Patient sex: M
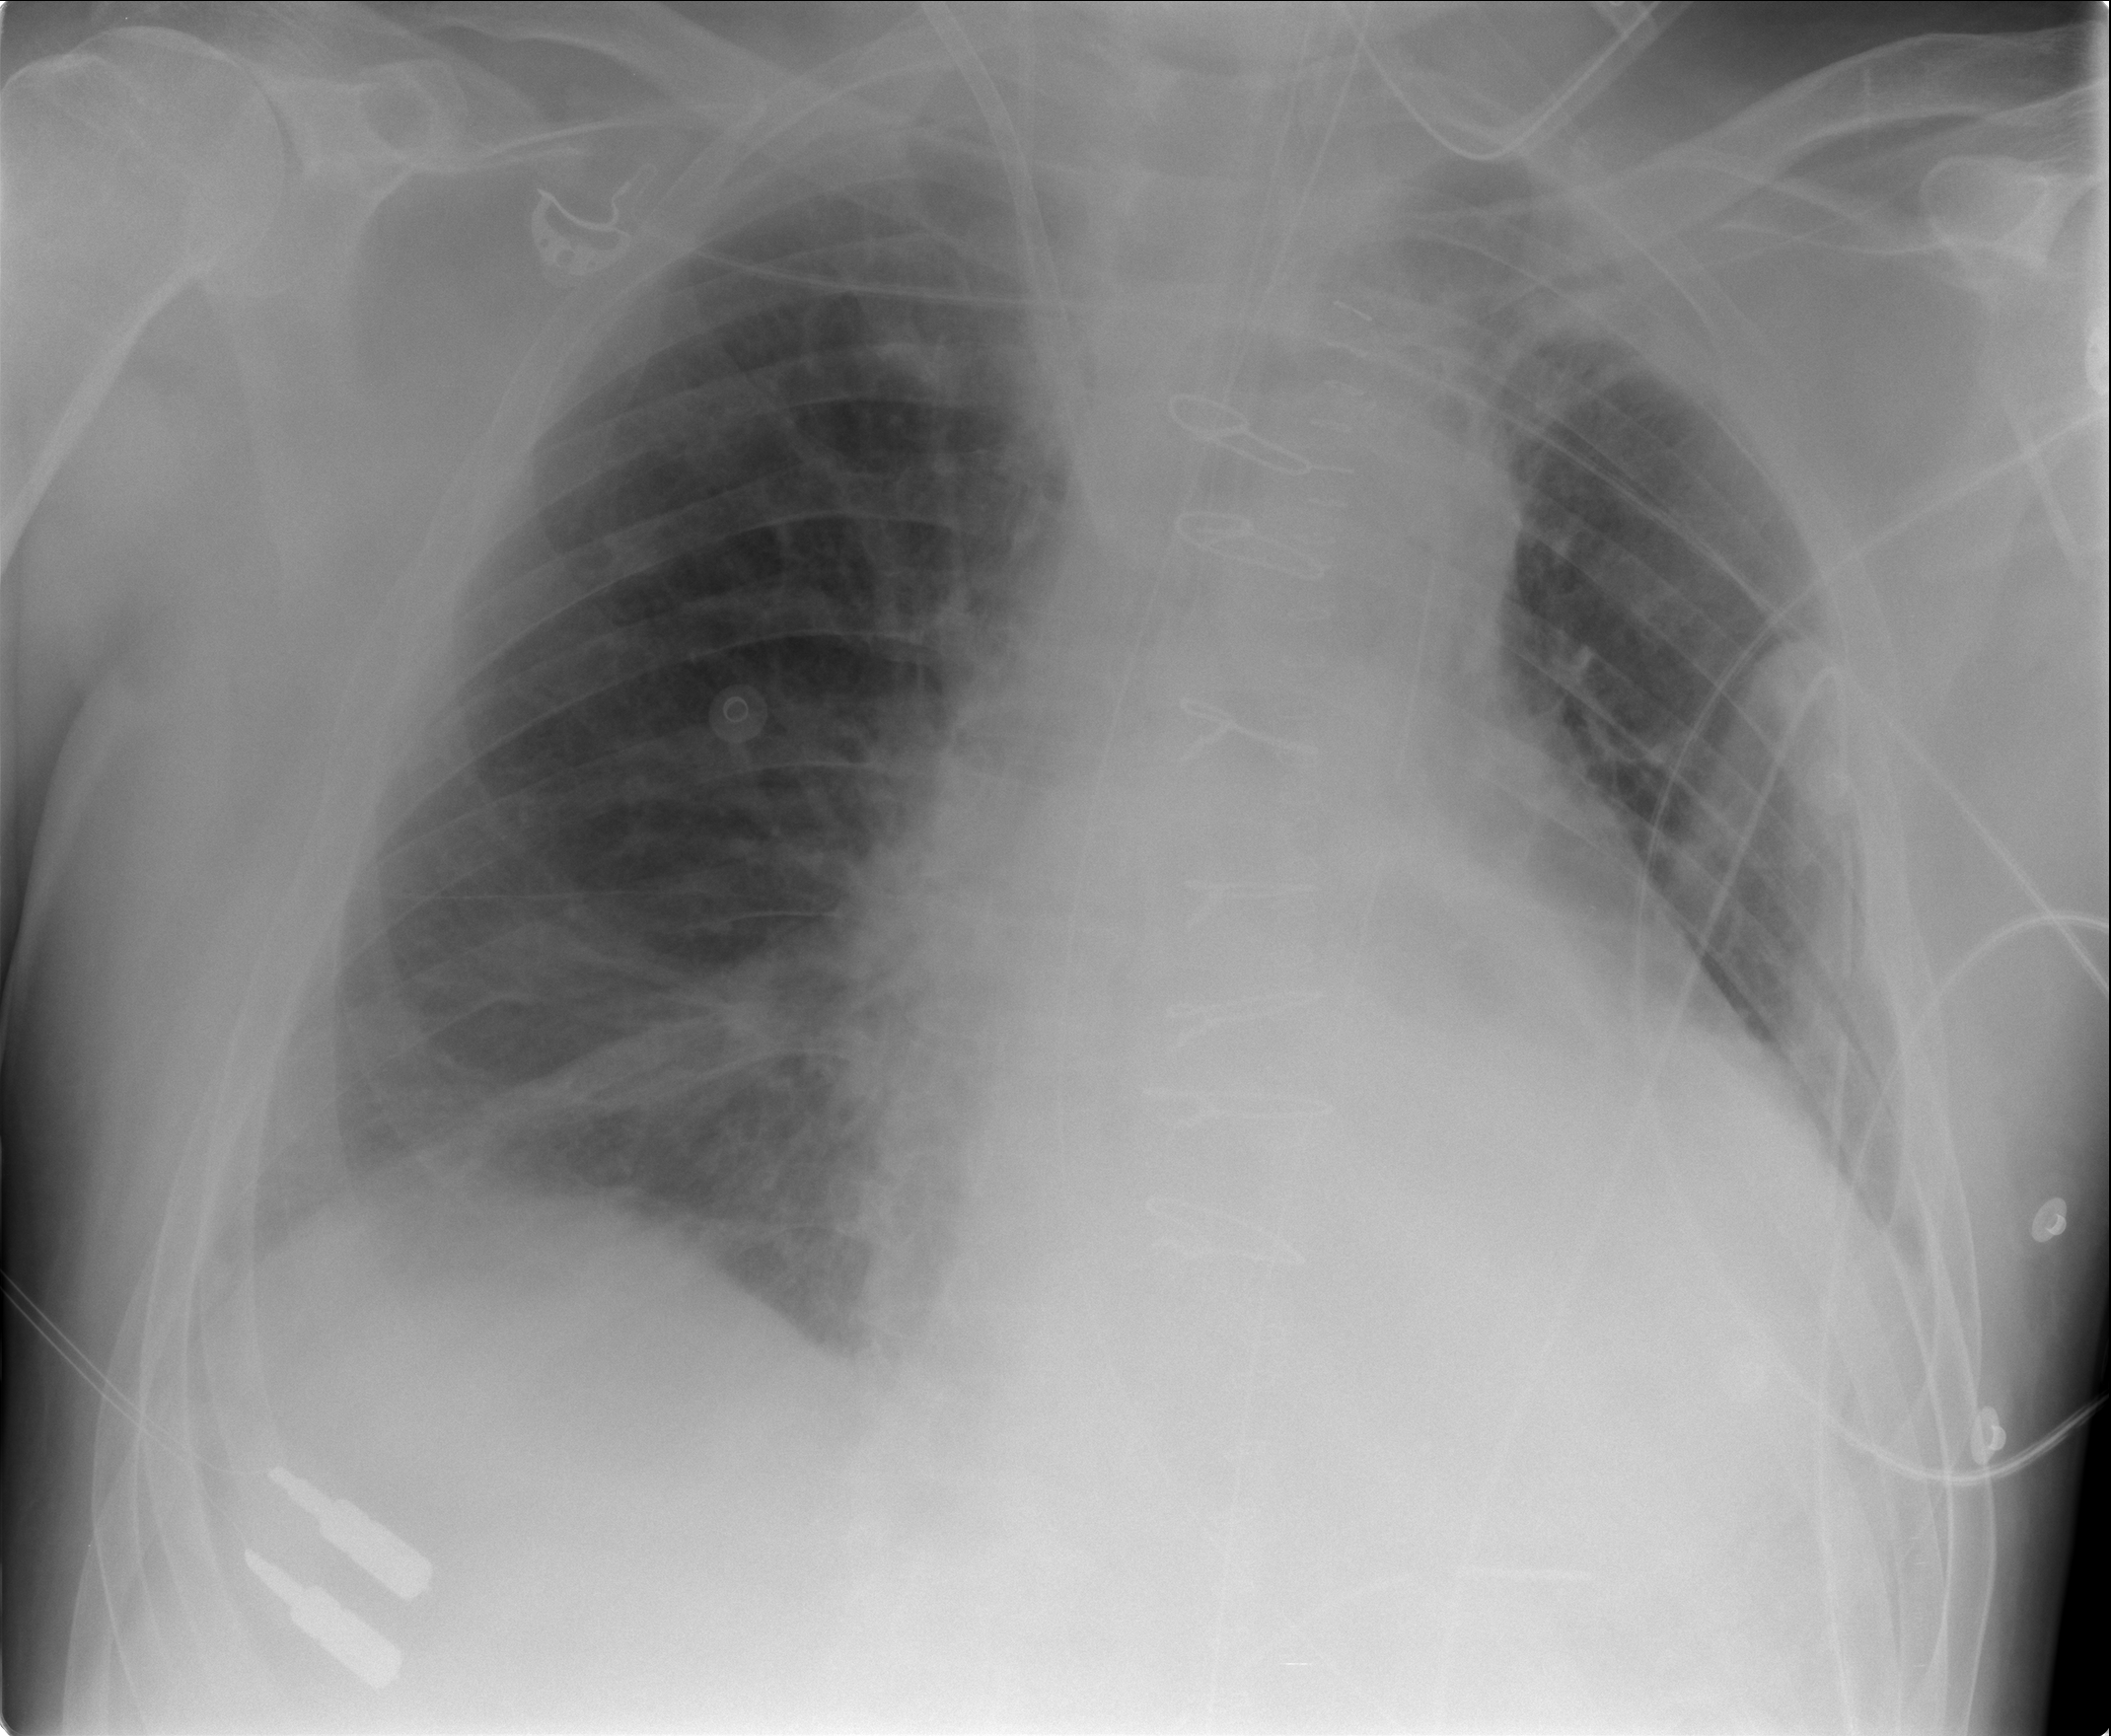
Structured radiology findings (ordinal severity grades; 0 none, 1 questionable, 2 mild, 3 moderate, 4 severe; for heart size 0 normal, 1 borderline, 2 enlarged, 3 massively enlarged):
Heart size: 3
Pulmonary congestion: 0
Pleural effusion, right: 1
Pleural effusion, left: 1
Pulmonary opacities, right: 0
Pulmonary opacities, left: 0
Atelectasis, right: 2
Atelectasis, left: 2